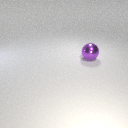
large purple metal sphere